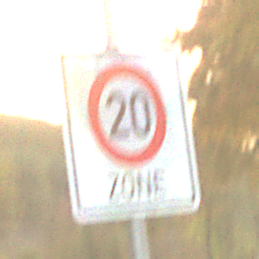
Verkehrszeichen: BeginnZone20
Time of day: SunriseSunset
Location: Outdoor (Nature)
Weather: PartlyCloudy
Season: NotSpecified
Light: Natural